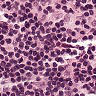
Metastatic tissue present: no